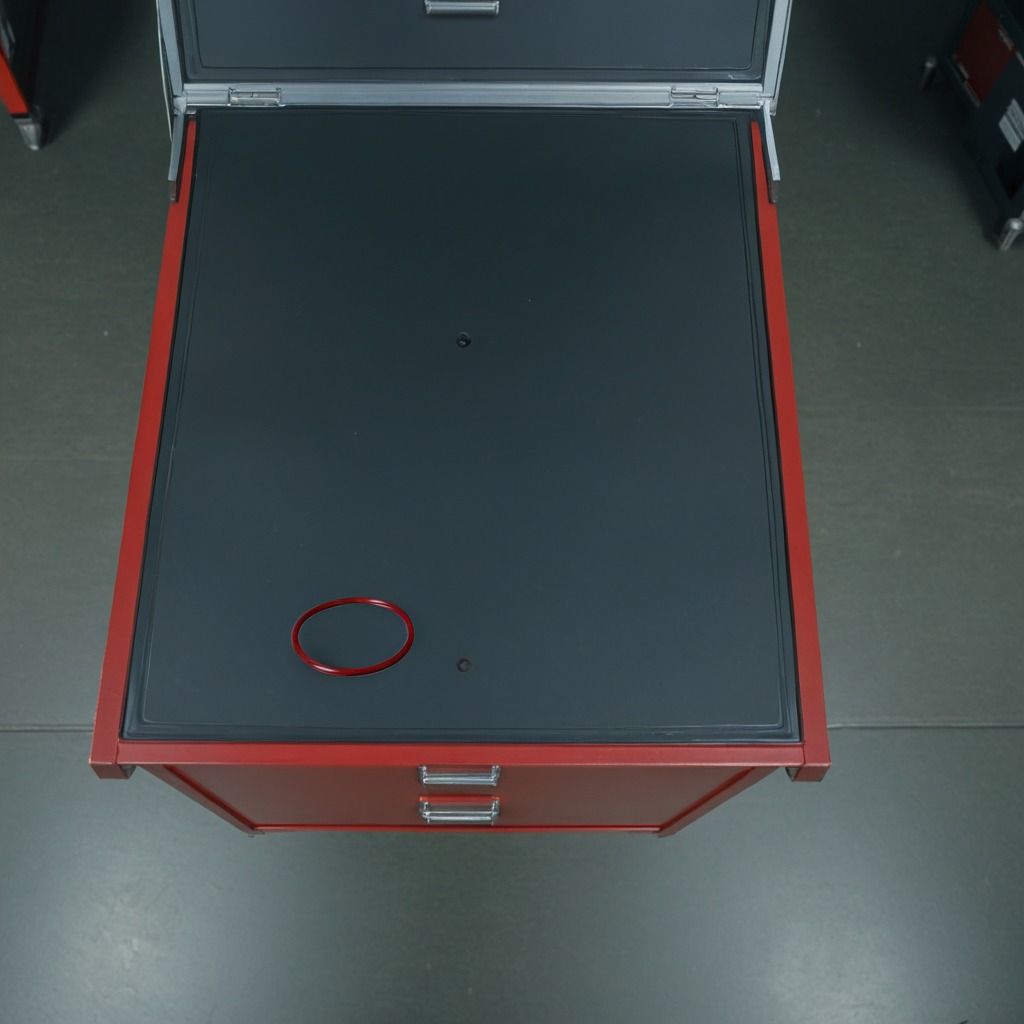
A rubber O-ring is lying on the toolbox surface in the airplane hangar workshop.